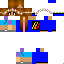
A female human skin with medium skin, wearing brown long hair dressed in a blue hoodie and blue pants, featuring a closed mouth.